Question: Count the number of objects in the diagram.
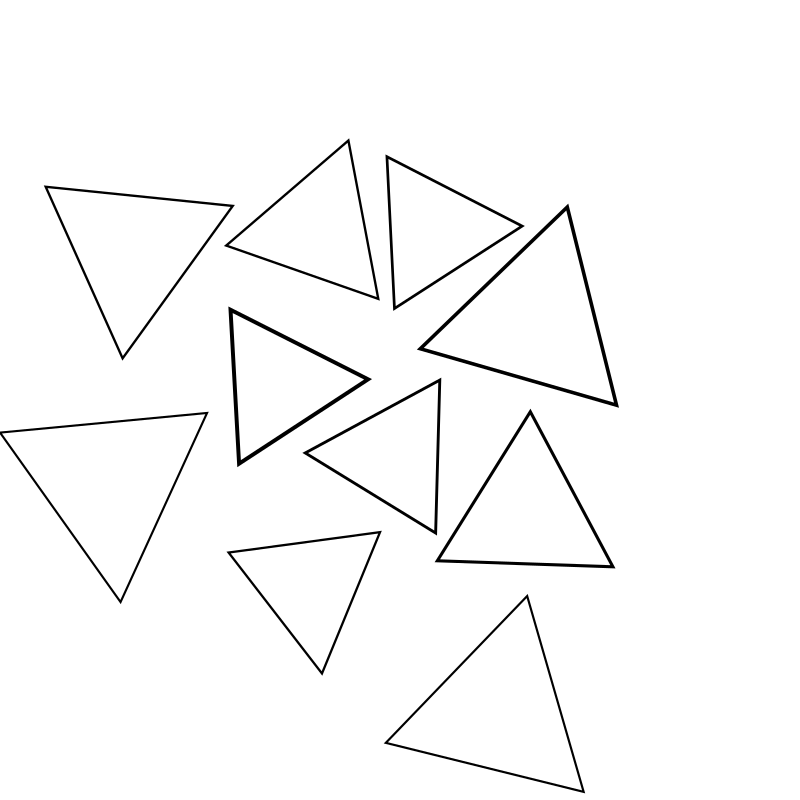
Answer: 10